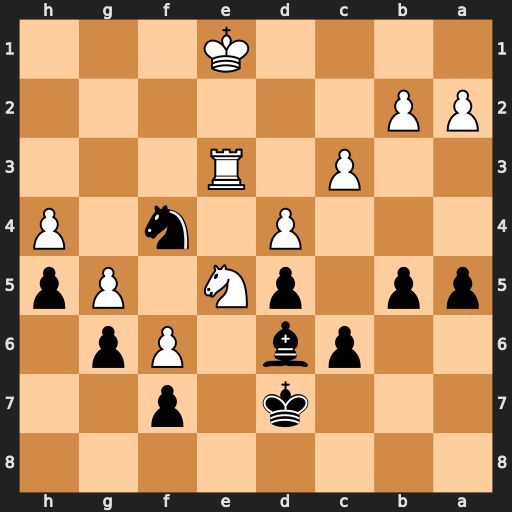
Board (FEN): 8/3k1p2/2pb1Pp1/pp1pN1Pp/3P1n1P/2P1R3/PP6/4K3
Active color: b
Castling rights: -
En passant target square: -
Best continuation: Bxe5 Kf2 Bd6